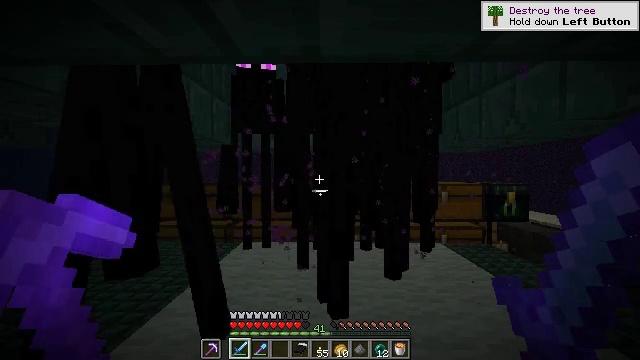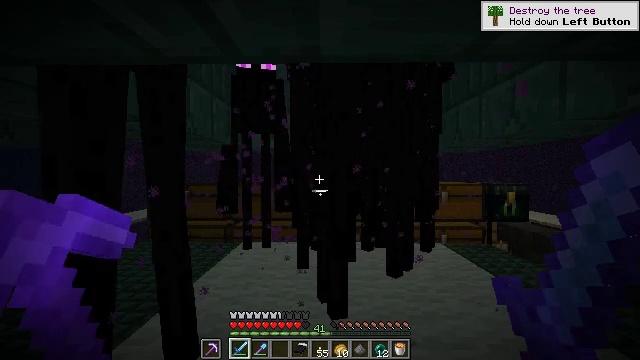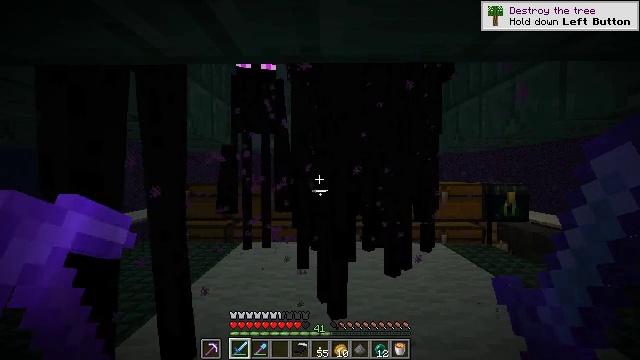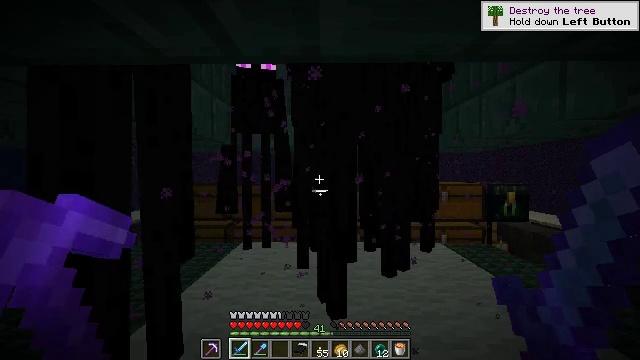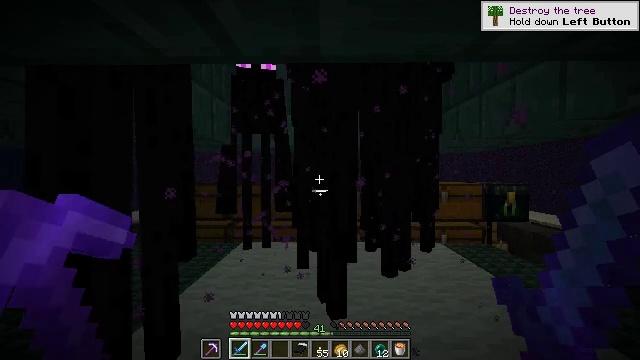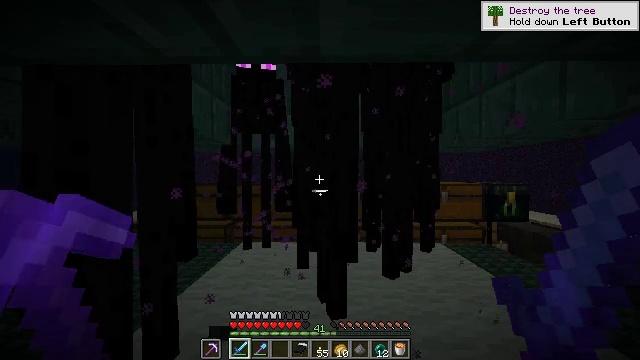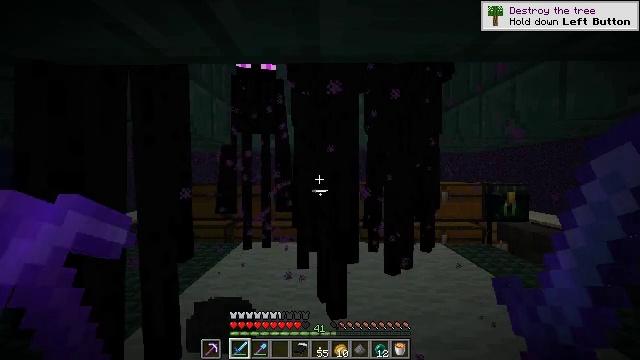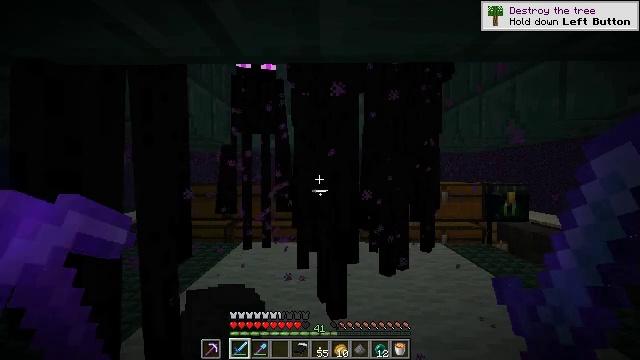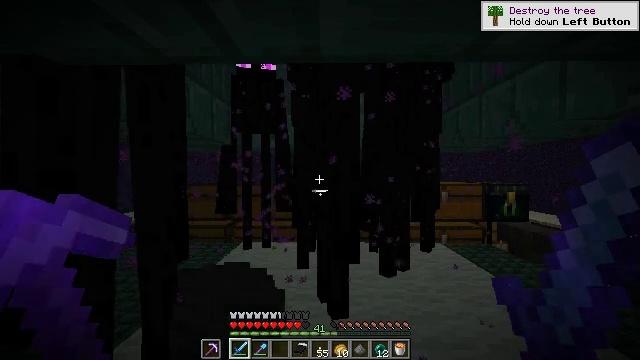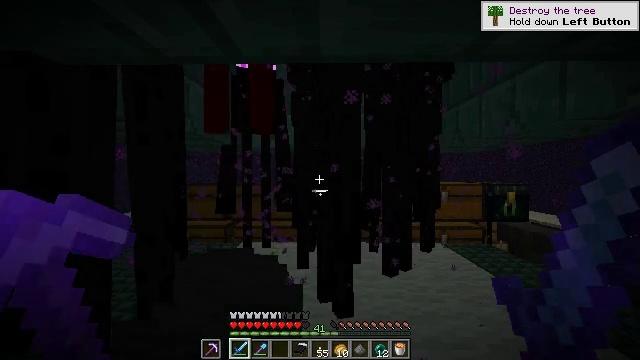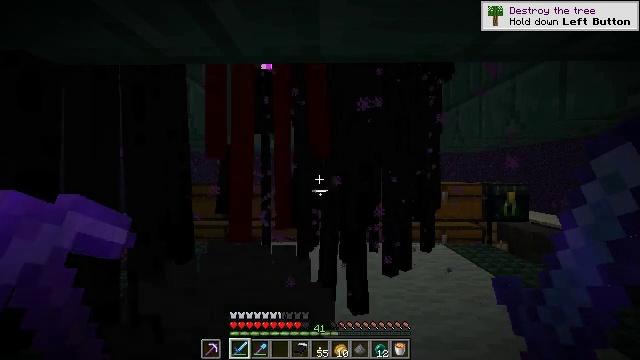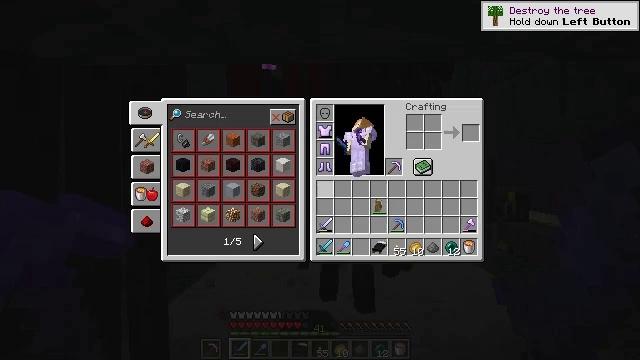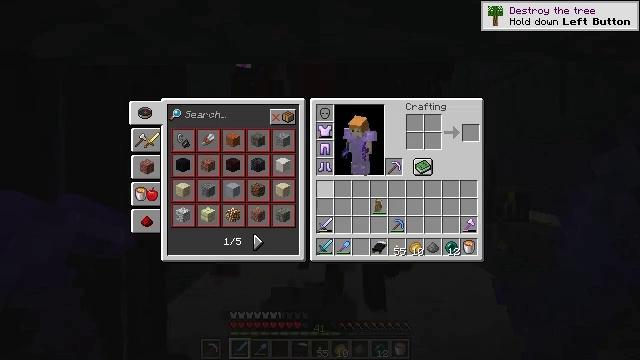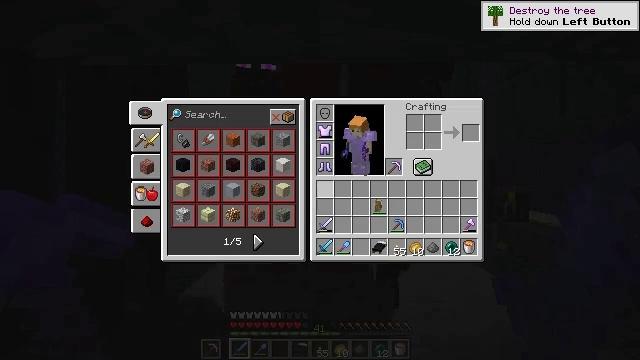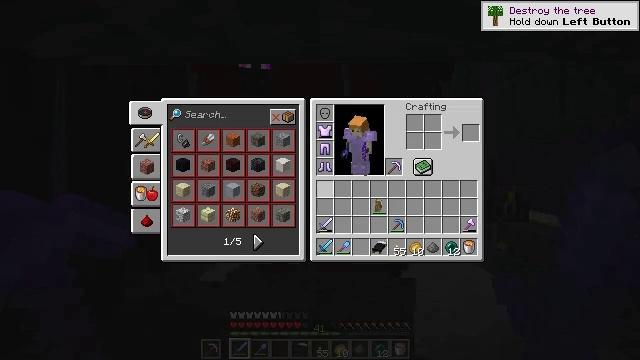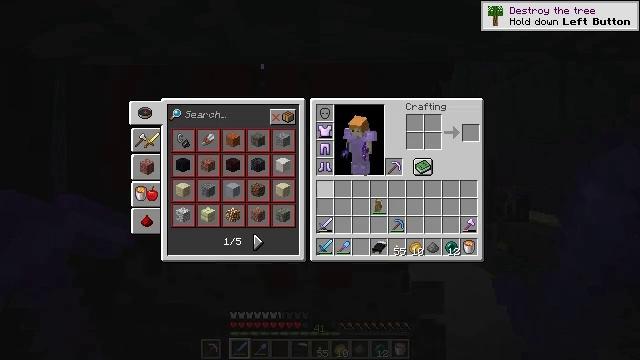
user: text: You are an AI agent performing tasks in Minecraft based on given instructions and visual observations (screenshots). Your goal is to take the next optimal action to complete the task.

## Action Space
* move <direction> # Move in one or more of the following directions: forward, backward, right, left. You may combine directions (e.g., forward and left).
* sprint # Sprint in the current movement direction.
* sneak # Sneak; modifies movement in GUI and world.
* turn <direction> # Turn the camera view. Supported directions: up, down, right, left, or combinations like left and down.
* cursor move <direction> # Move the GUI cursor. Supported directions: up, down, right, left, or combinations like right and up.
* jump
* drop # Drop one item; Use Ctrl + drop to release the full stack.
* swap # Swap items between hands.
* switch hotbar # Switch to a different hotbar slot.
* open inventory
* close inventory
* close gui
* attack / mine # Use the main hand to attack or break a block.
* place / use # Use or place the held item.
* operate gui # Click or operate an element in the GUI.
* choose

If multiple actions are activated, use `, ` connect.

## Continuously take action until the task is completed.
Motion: motion action
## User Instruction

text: Combat the enderman.
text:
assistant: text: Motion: no_op
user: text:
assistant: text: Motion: no_op
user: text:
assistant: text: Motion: no_op
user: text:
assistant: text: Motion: no_op
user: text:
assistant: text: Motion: no_op
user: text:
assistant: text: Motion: no_op
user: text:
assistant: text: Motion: no_op
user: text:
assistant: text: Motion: no_op
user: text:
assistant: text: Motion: no_op
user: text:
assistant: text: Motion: no_op
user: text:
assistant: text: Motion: open inventory
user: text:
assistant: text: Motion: open inventory
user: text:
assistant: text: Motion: open inventory
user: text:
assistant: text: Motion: open inventory
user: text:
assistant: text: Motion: cursor move right
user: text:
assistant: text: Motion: cursor move right
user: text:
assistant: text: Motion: no_op
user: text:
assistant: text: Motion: no_op
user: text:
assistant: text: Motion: no_op
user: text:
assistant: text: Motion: cursor move left and down
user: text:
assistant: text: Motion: cursor move left and down
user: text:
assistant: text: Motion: cursor move down
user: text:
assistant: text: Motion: no_op
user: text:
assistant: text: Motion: no_op
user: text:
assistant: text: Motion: no_op
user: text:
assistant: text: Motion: no_op
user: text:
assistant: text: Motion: no_op
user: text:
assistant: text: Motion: no_op
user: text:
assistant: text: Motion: no_op
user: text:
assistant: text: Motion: no_op